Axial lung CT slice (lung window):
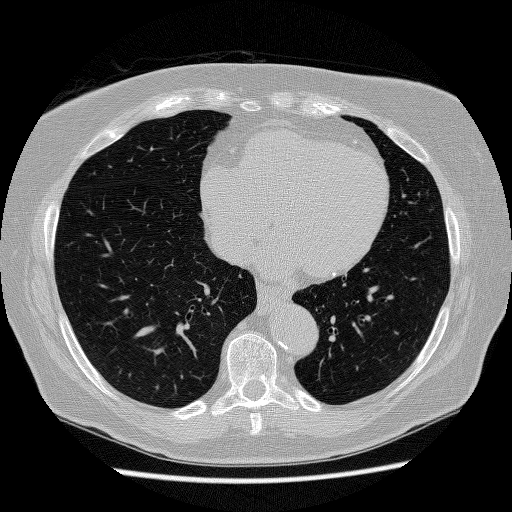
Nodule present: no